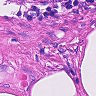
Metastatic tissue present: no